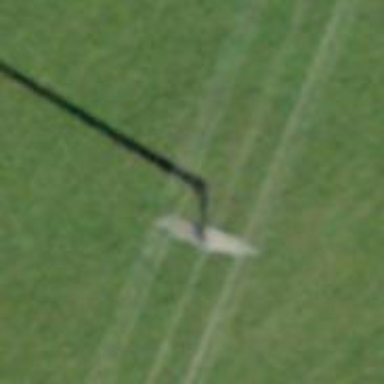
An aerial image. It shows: Power pole.